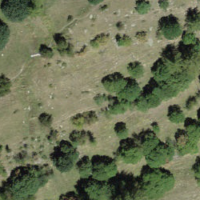
EUNIS habitat code: 24
Species observed at this site:
Cirsium vulgare